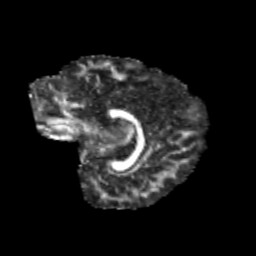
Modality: FA
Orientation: sagittal
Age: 11
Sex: female
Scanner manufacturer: siemens
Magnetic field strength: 3 T
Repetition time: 3.8 s
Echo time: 0.07 s